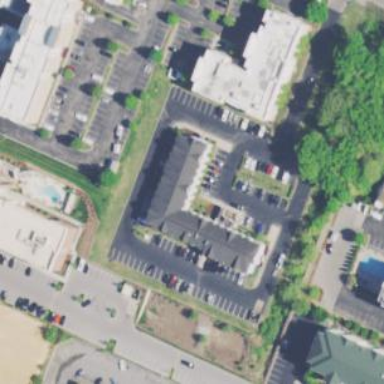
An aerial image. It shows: Hotel building.